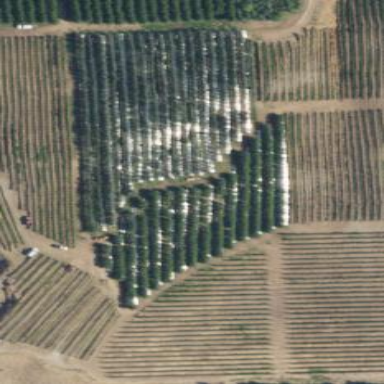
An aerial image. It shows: Orchard.